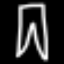
Label: pants